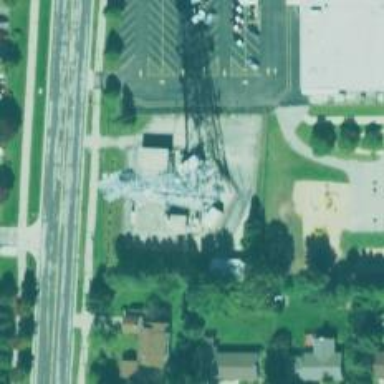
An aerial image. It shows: Communication mast tower.